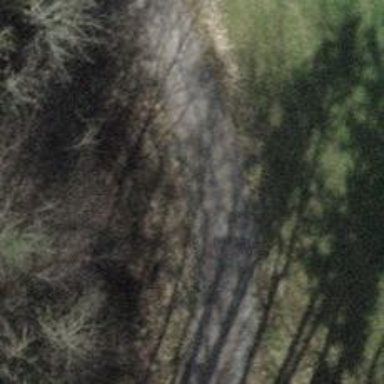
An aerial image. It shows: Gravel track with grade2 quality.